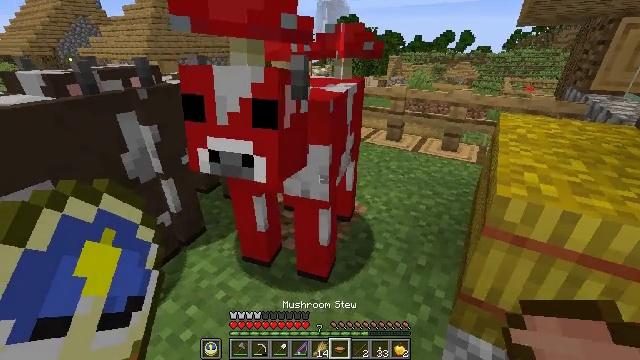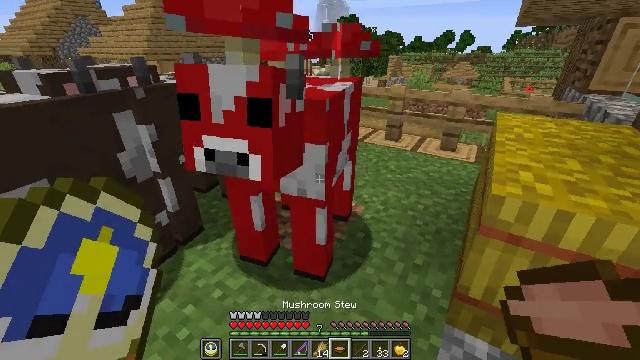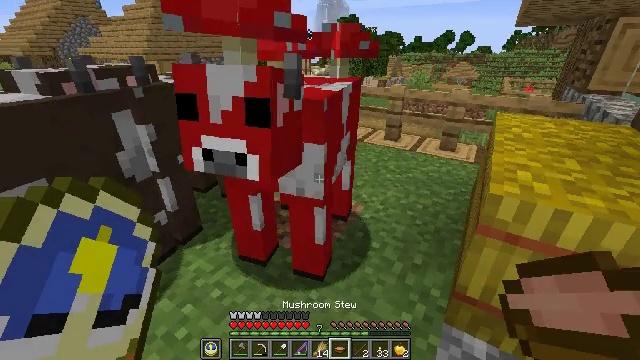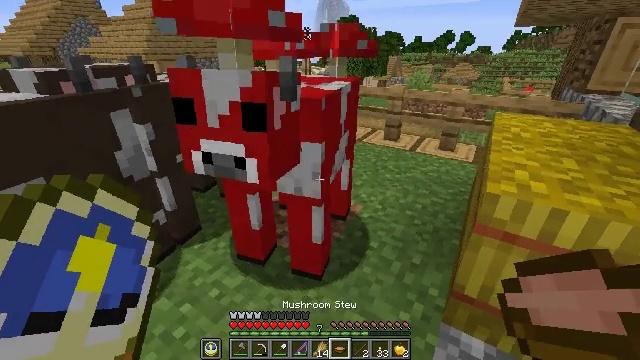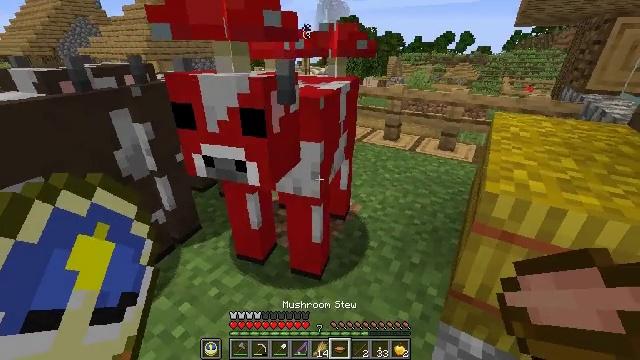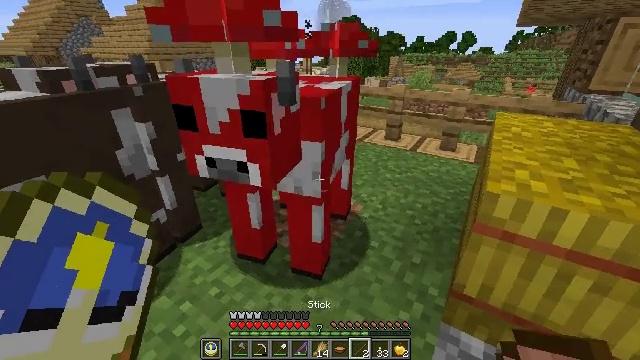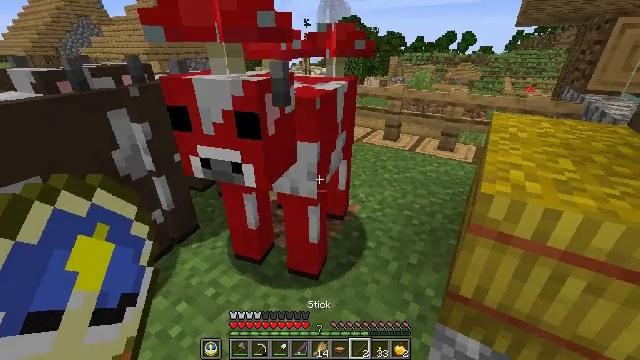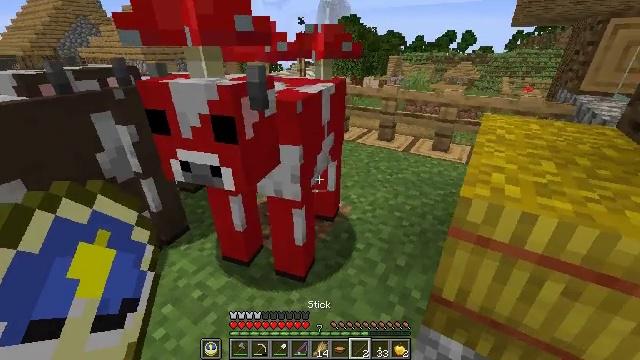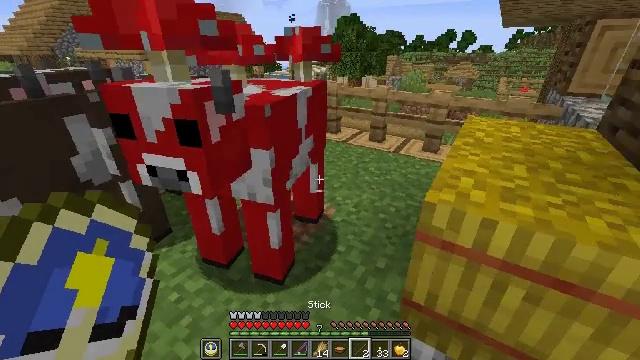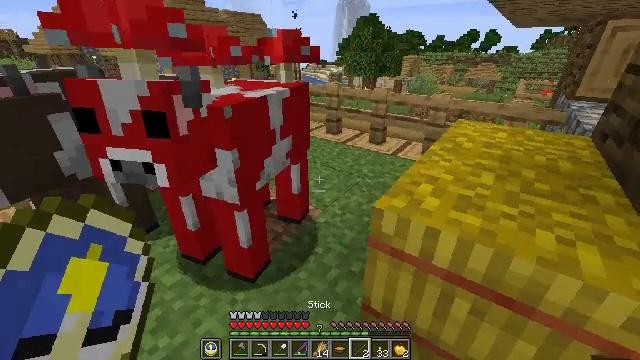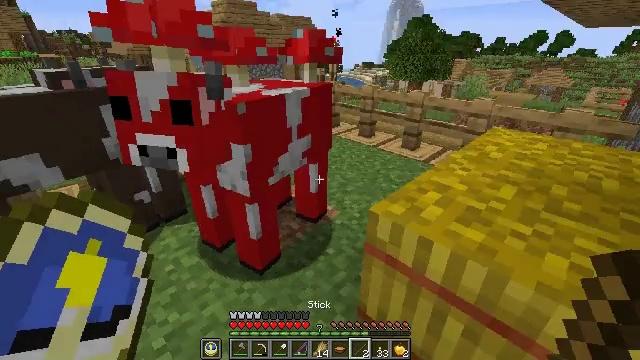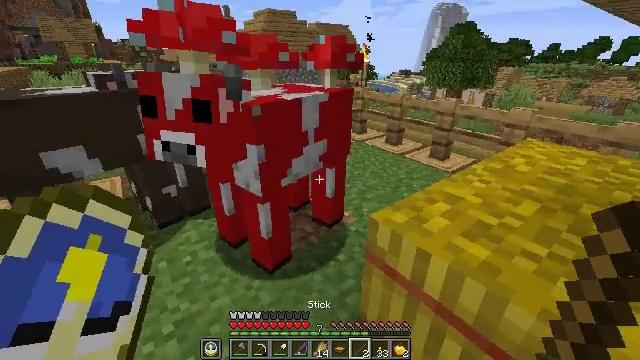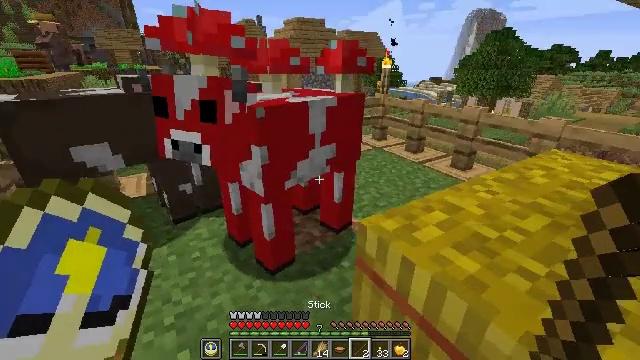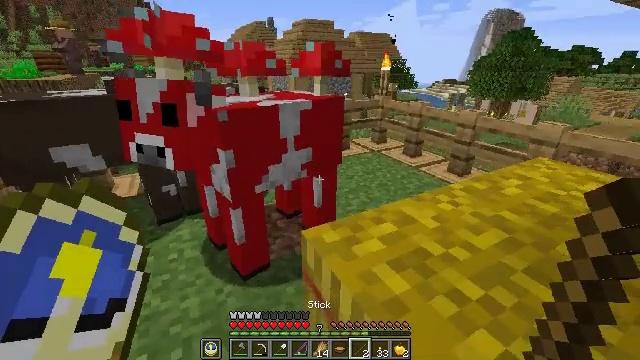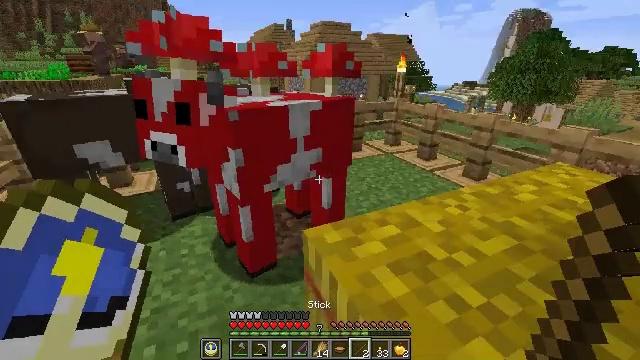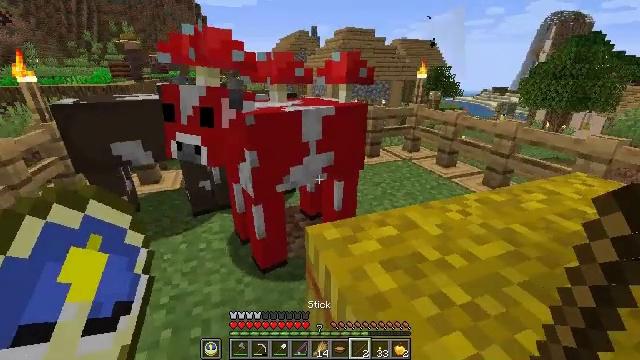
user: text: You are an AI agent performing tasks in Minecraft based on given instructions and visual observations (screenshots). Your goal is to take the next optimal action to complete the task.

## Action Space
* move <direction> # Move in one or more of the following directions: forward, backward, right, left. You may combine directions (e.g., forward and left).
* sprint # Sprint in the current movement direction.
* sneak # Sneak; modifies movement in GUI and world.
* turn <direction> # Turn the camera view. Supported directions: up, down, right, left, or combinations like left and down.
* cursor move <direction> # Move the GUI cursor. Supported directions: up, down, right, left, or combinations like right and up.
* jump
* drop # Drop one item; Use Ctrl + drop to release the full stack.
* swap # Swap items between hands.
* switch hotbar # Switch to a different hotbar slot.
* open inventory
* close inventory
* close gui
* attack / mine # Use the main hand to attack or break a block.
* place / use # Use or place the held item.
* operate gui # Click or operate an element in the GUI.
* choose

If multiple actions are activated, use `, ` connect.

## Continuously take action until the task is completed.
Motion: motion action
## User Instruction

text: Remove a composter from the inventory.
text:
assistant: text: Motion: no_op
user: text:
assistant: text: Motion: no_op
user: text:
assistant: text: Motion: no_op
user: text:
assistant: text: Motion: no_op
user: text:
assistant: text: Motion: no_op
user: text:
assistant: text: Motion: move right
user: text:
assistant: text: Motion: move right
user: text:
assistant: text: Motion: move right
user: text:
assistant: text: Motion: move right, turn left
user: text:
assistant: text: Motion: move right, turn left
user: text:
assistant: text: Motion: move right, turn left and up
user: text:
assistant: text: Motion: move right, turn left and up
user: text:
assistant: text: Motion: move right, turn left
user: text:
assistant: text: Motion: move right, turn left
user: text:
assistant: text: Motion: move back, turn left and up
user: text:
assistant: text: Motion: move back, turn left
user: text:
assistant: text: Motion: move back
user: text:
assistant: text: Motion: move back
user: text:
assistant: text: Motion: move back
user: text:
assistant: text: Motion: no_op
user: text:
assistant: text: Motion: no_op
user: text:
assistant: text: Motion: open inventory
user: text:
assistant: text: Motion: open inventory
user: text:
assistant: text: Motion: open inventory
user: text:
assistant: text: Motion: no_op
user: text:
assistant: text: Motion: cursor move right and down
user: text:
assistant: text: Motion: cursor move right and down
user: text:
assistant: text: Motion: cursor move down
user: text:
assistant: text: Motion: sneak
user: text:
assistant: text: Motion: sneak